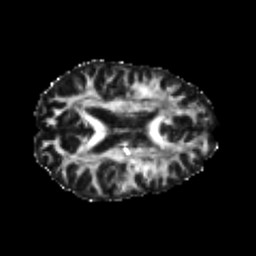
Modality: FA
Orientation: axial
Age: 26
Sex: female
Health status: healthy
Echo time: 0.074 s